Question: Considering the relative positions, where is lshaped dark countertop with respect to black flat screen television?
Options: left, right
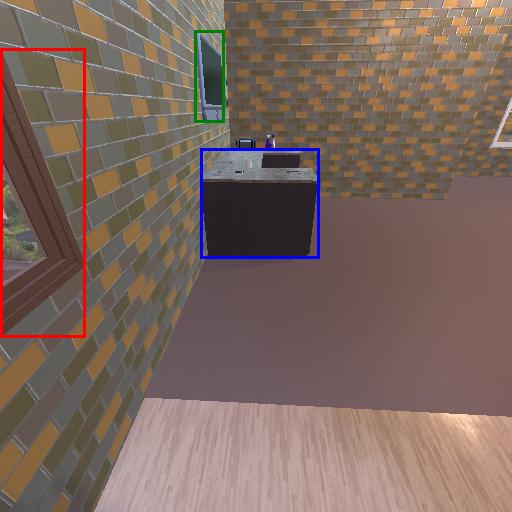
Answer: left